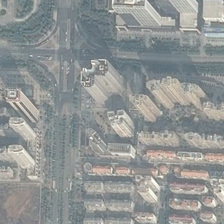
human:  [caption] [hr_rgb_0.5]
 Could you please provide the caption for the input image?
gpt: many buildings and some green trees are near a crossroads in a commercial area .

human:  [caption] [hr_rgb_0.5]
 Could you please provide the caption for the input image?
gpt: many buildings and some green trees are near a crossroads in a commercial area .

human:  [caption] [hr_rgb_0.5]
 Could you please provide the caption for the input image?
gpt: many buildings and some green trees are near a crossroads in a commercial area .

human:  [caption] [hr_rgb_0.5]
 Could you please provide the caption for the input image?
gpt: many buildings and some green trees are near a crossroads in a commercial area .

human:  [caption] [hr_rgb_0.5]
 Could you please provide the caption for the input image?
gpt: many buildings and some green trees are near a crossroads in a commercial area .